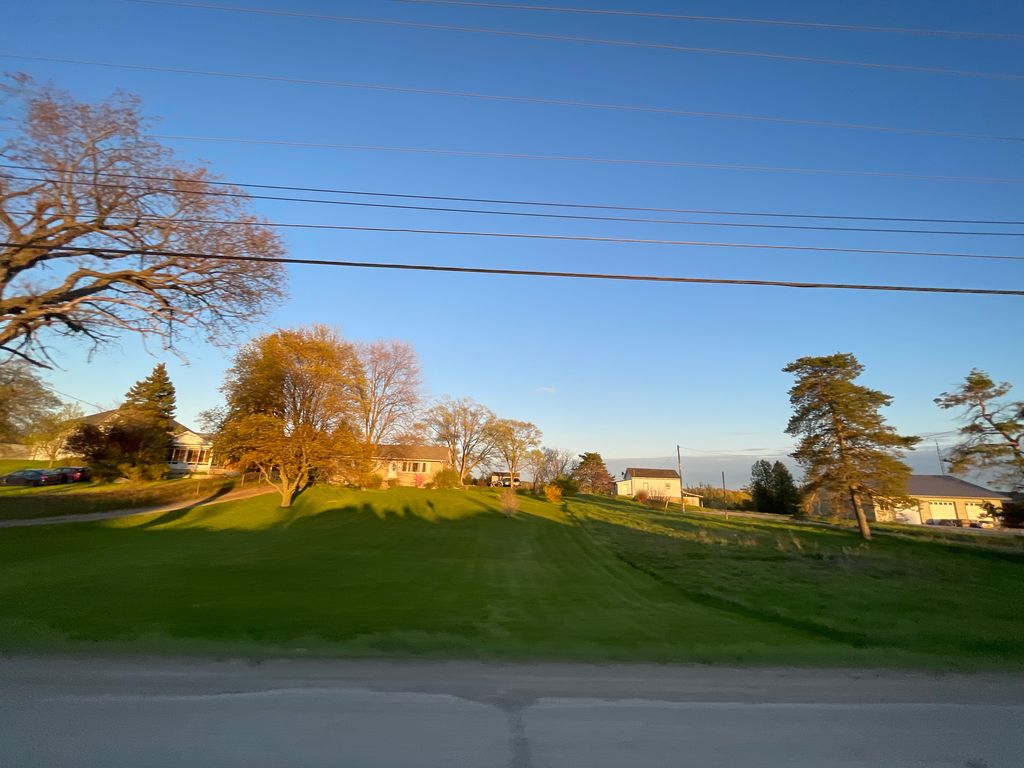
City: kitchener-waterloo